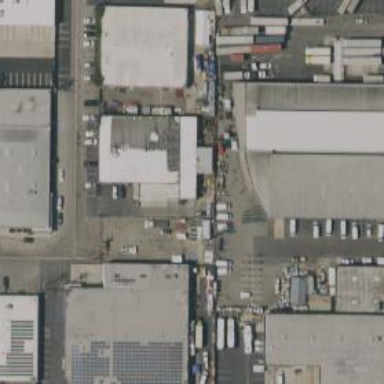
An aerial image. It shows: Warehouse.